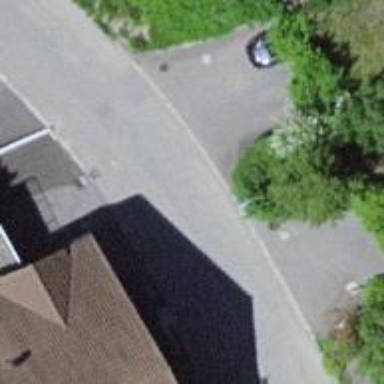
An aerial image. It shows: Paved residential road.